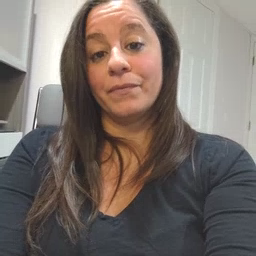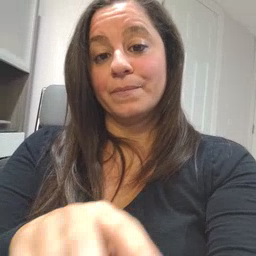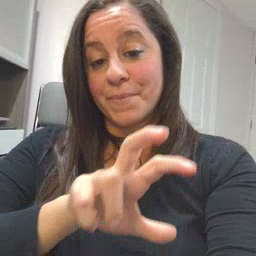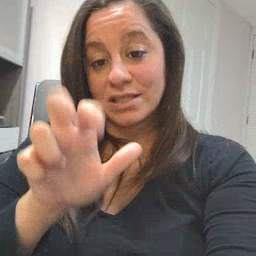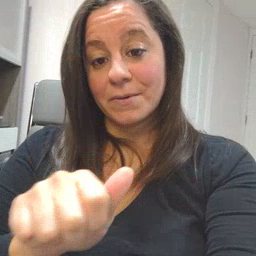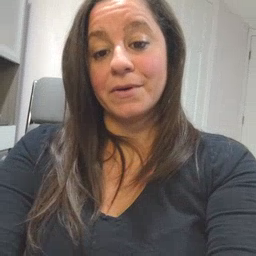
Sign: pizza